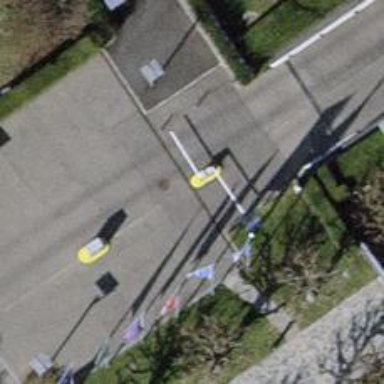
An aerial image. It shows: Lift gate barrier.